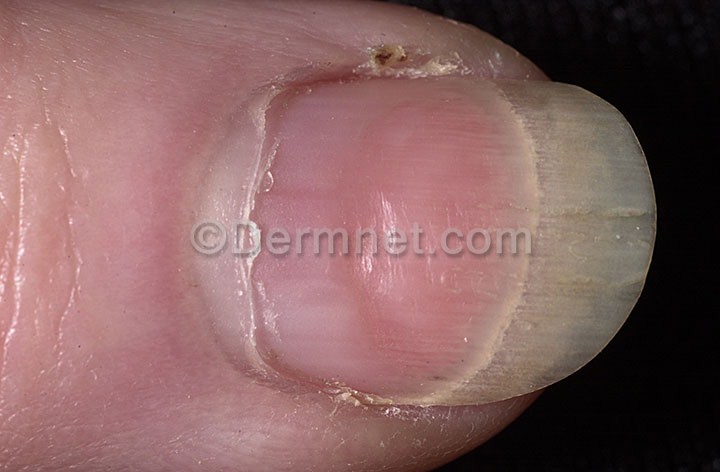
Disease: Nail Fungus and other Nail Disease